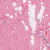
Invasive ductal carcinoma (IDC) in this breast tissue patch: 0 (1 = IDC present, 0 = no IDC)